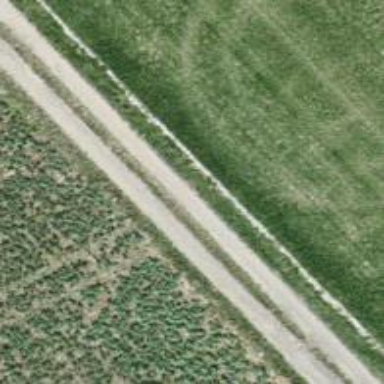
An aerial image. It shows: Gravel track road.